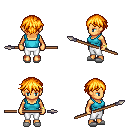
a pixel art fantasy rpg character, female body template, human, tanned skin, teal pirate shirt, white pants, light blonde short bangs hairstyle, bracelets, white slippers, spear, four views (front, back, left, right), 2x2 character sprite sheet, small pixel art, hard edges, no anti-aliasing